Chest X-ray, AP view. Patient: 33 years old, sex M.
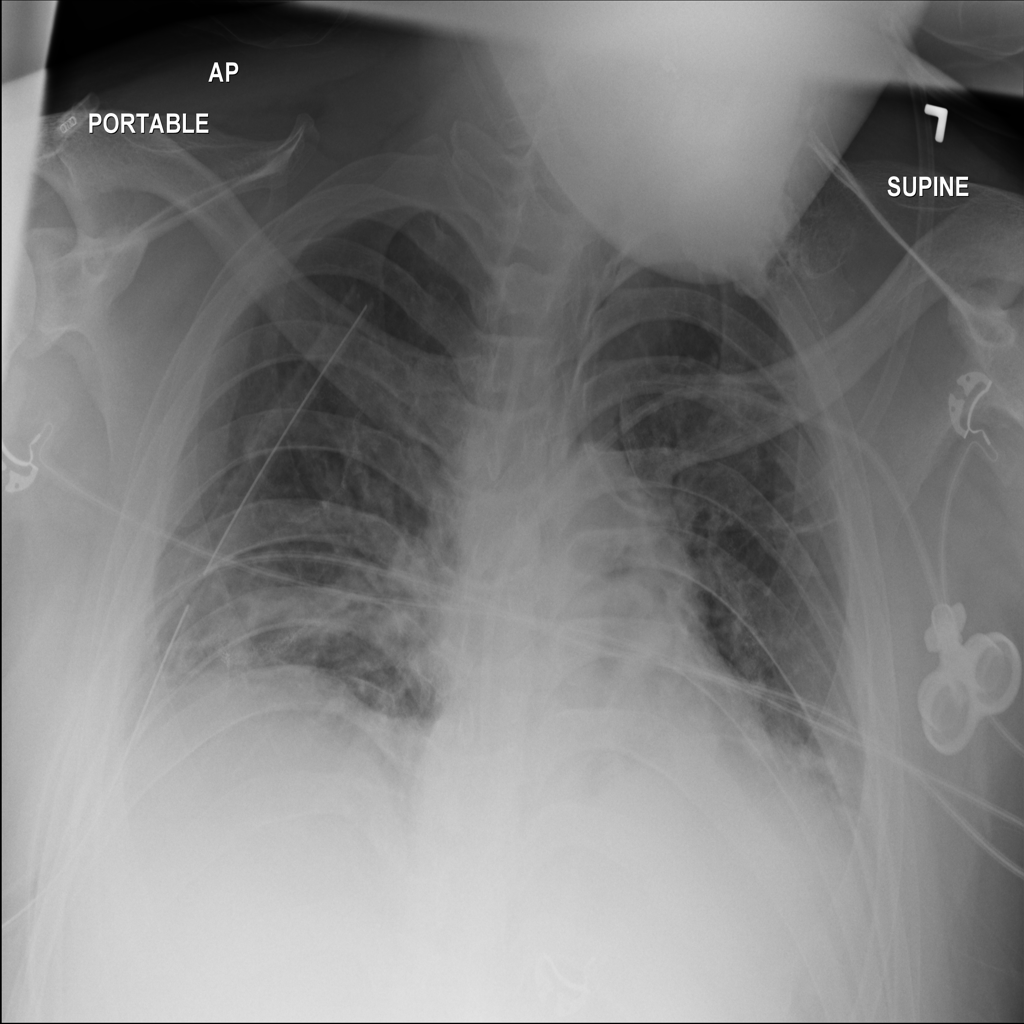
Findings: Atelectasis, Mass